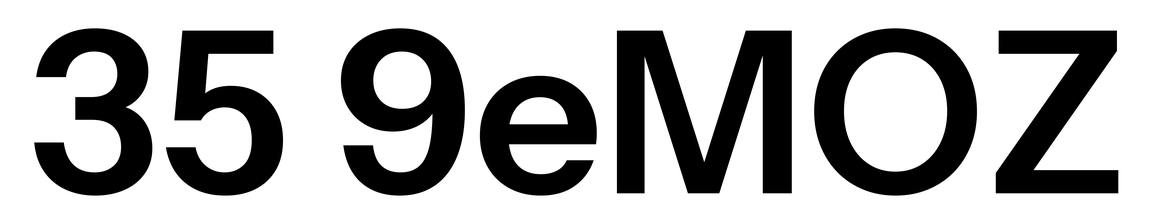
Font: InstrumentSans_SemiBold